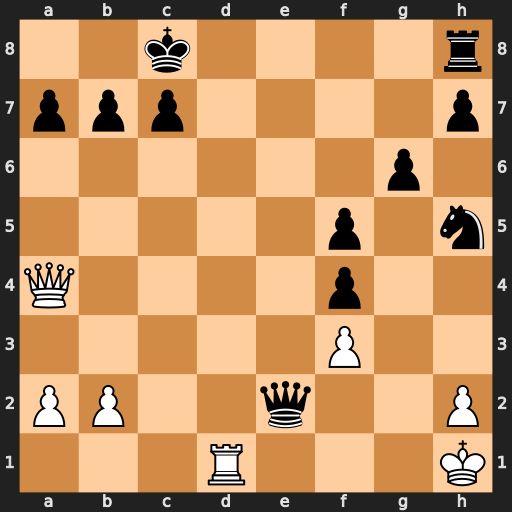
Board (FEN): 2k4r/ppp4p/6p1/5p1n/Q4p2/5P2/PP2q2P/3R3K
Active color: w
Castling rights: -
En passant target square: -
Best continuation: Qd7+ Kb8 Qd8+ Rxd8 Rxd8#